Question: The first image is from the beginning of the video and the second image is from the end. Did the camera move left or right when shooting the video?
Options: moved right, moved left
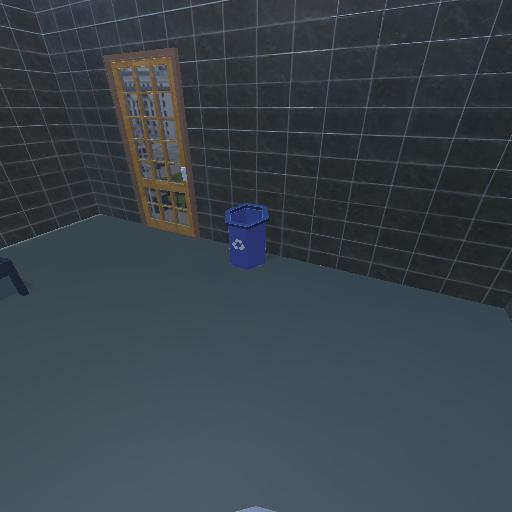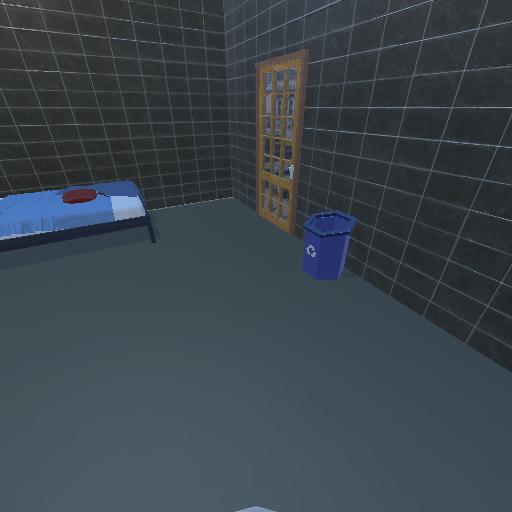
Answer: moved right